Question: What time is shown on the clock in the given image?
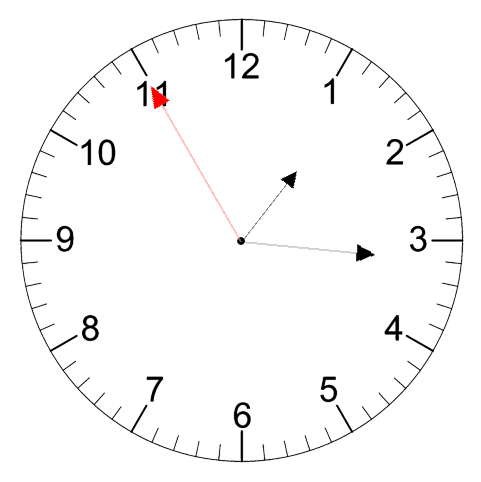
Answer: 01:15:55